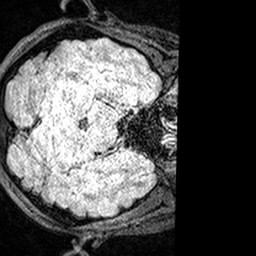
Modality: FLAIR
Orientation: axial
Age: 22
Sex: female
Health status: healthy
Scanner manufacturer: siemens
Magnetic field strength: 3 T
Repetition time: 5 s
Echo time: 0.388 s